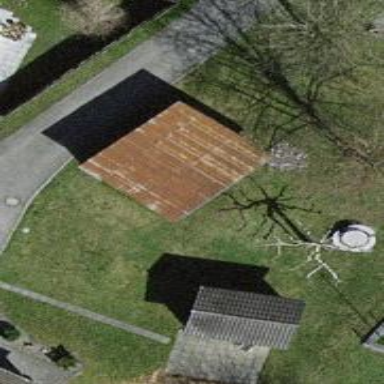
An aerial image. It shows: Shed.